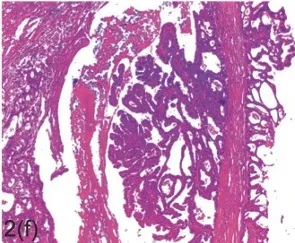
Microscopic findings (H & E). Papillary pattern of ductal carcinoma. 100x).
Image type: pathology (h&e)